Interaction volume radius: 10 \u00c5
Interaction volume height: 30 \u00c5
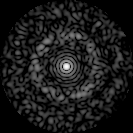
Disorder parameter: 0.8421